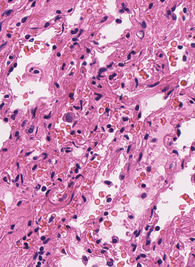
Tumor epithelial tissue: no
Tumor-associated stroma tissue: no
Normal tissue: yes